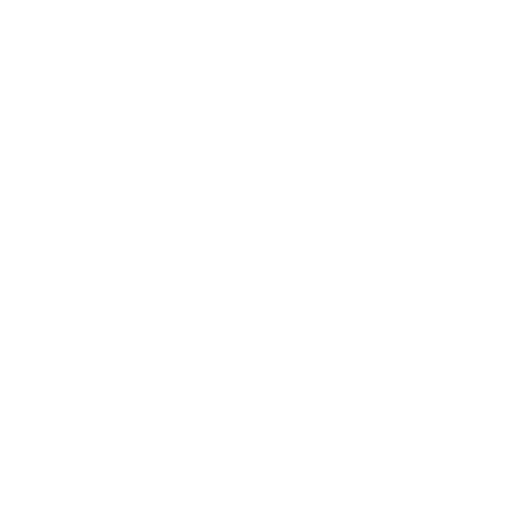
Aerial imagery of mountain in Alaska named Spot Mountain containing only unknown